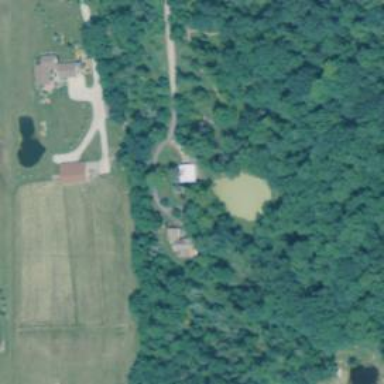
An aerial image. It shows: Driveway.